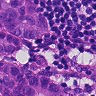
Metastatic tissue present: yes